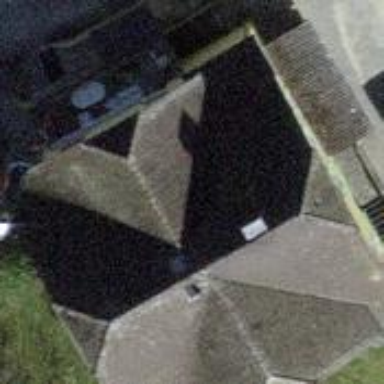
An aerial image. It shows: Building with tiled roof.